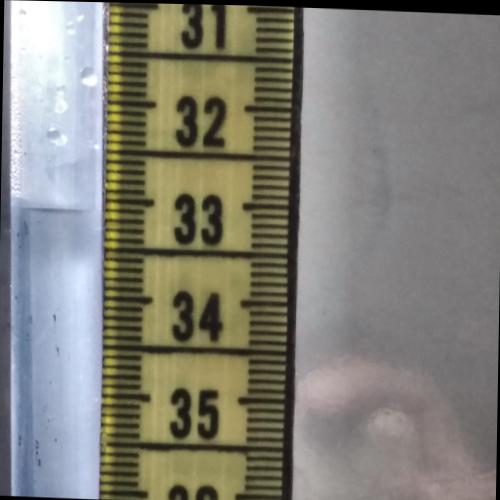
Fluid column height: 33.1 cm